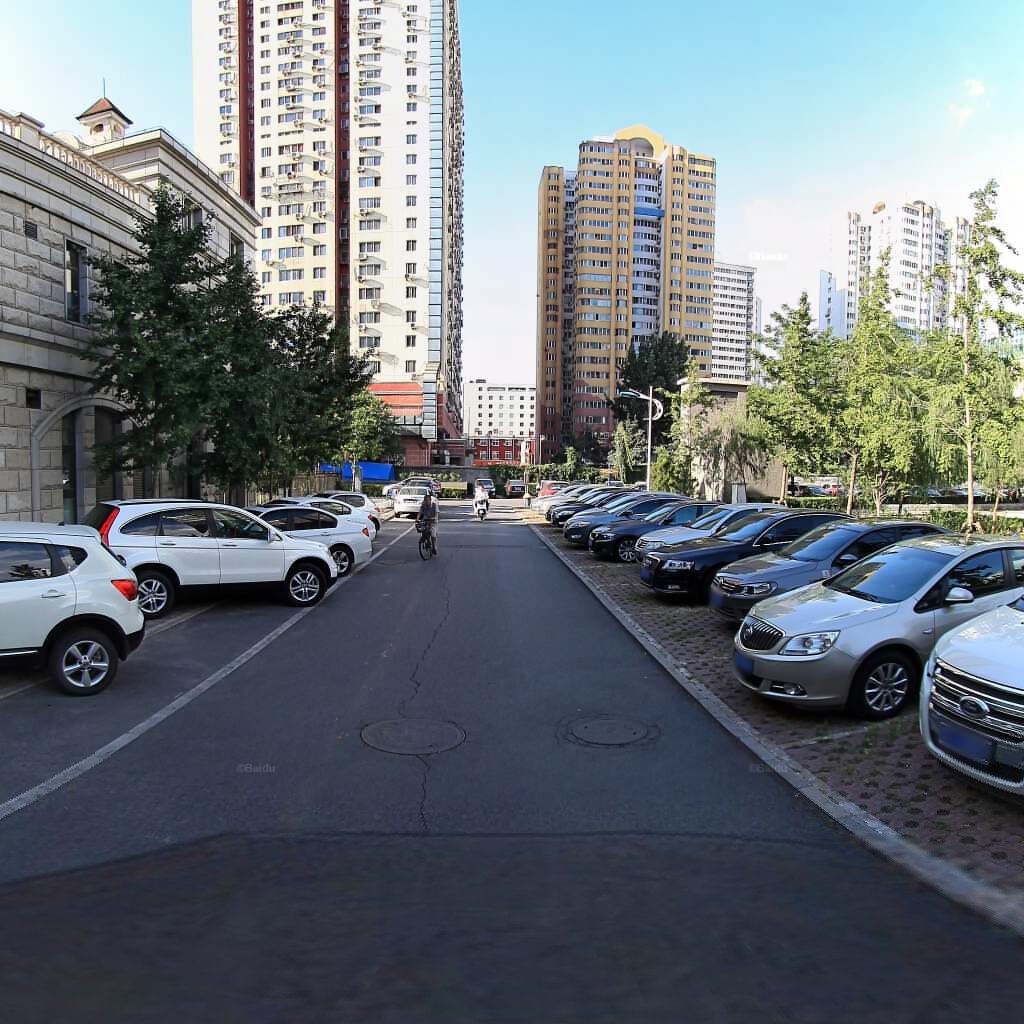
Region: Xicheng
Road damage annotations: longitudinal crack, longitudinal crack, manhole cover, manhole cover